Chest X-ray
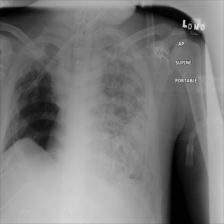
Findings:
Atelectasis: negative
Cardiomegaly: negative
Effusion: negative
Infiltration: negative
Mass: negative
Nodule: negative
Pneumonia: negative
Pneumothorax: negative
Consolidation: negative
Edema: negative
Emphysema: negative
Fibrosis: negative
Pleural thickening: negative
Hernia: negative